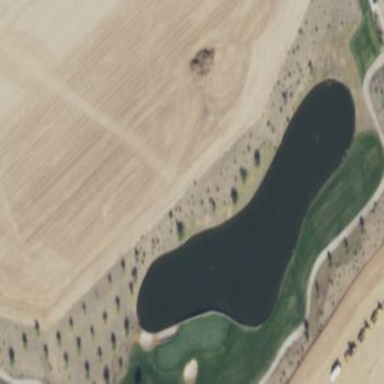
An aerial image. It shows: Rough golf area with grass surface.